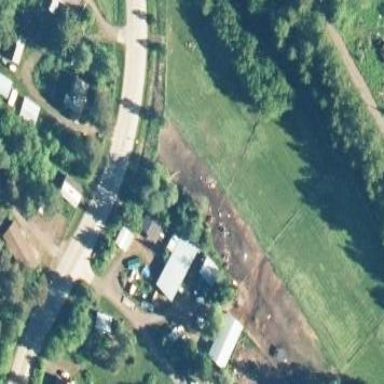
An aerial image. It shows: Farmyard area.